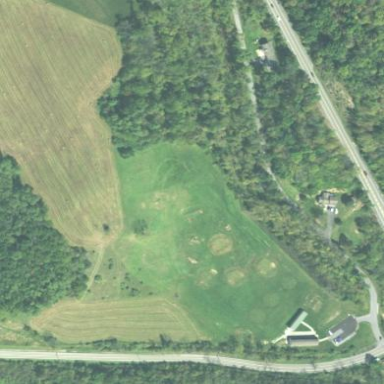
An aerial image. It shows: Grassy area designated as driving range for golf.